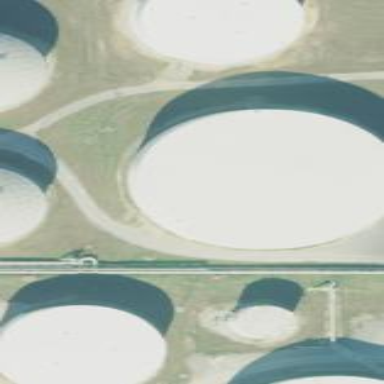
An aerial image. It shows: Storage tank that is man-made.